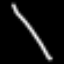
Label: line